Field crop: maize
Growth stage: 2
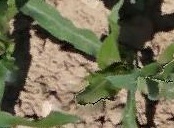
Species: maize